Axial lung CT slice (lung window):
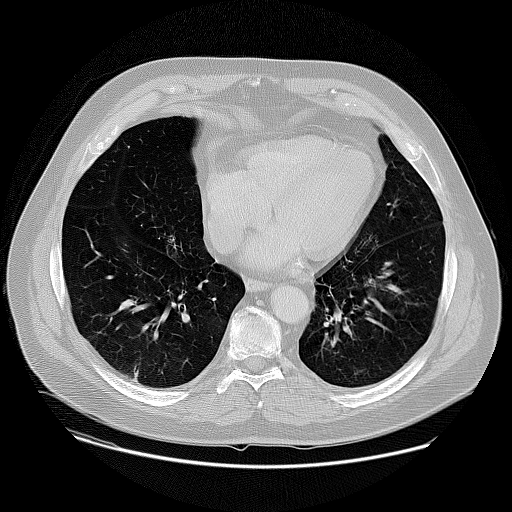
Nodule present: no